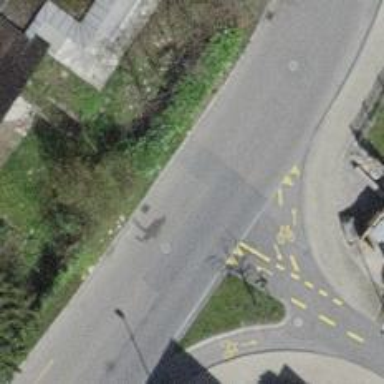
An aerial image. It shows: Residential road with cycle lane on the left.